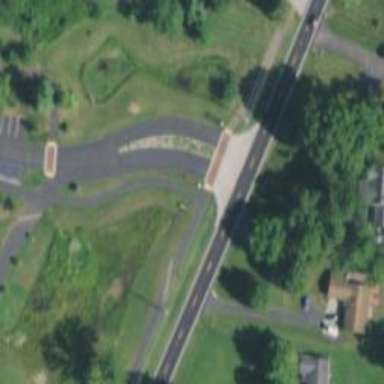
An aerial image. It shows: Cycleway.